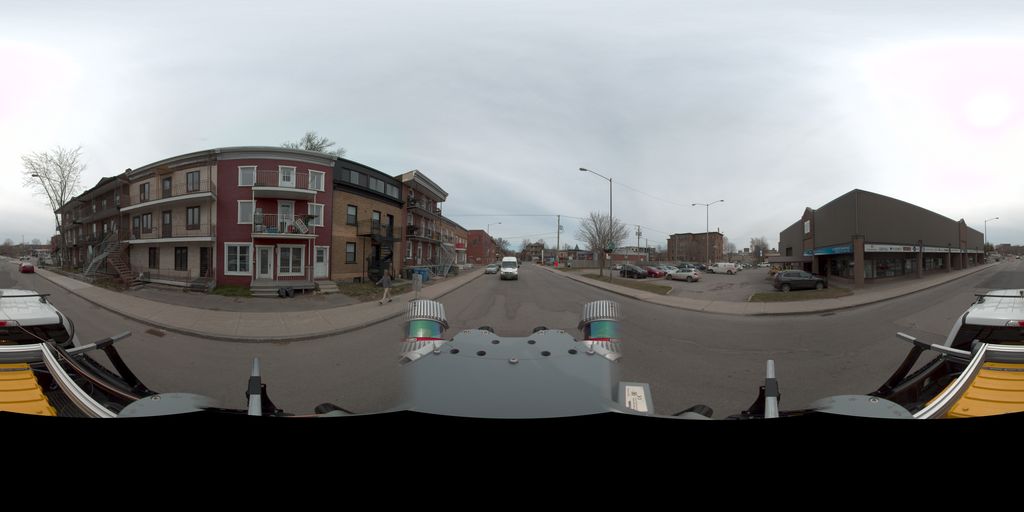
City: quebec_city